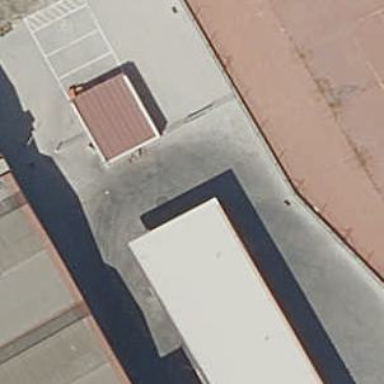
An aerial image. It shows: Fuel station.